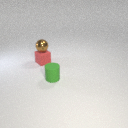
small brown metal sphere above small red rubber cube